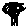
Label: tree